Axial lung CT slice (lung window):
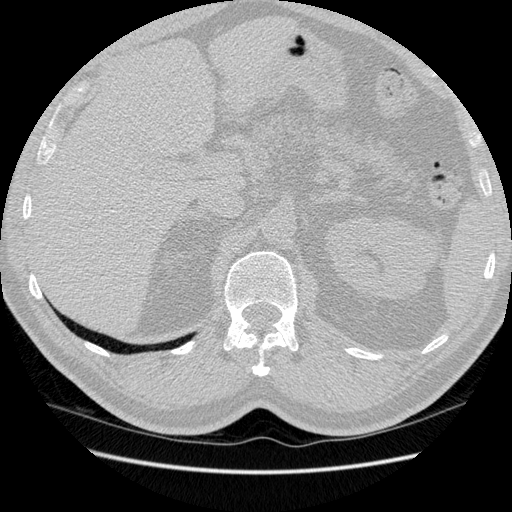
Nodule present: no